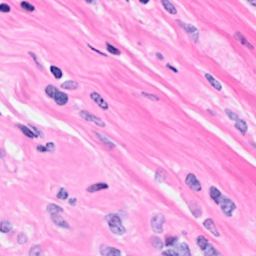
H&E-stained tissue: Breast